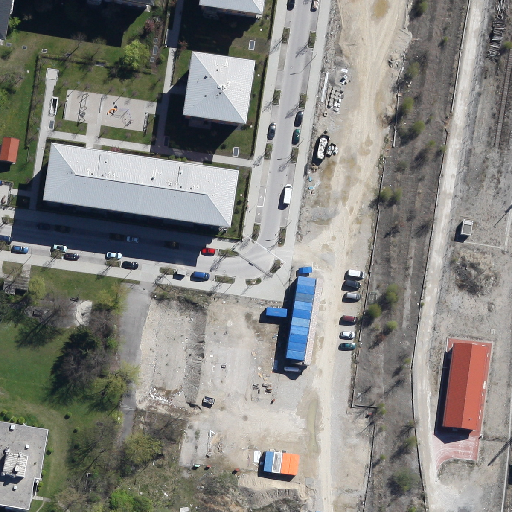
Referring expression: car in the parking area